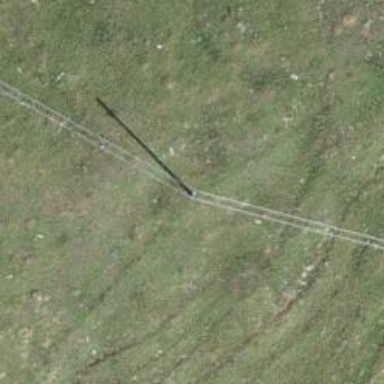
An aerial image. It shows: Utility pole in the area.